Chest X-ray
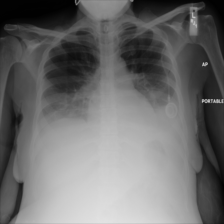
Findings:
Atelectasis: negative
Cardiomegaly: negative
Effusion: positive
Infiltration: negative
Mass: negative
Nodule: negative
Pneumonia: negative
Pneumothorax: negative
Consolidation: negative
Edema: negative
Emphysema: negative
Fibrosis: negative
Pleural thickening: negative
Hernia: negative